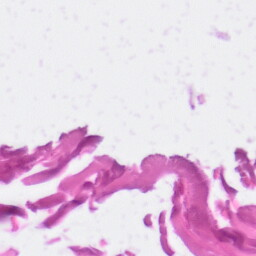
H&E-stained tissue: Skin